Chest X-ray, PA view. Patient: 62 years old, sex M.
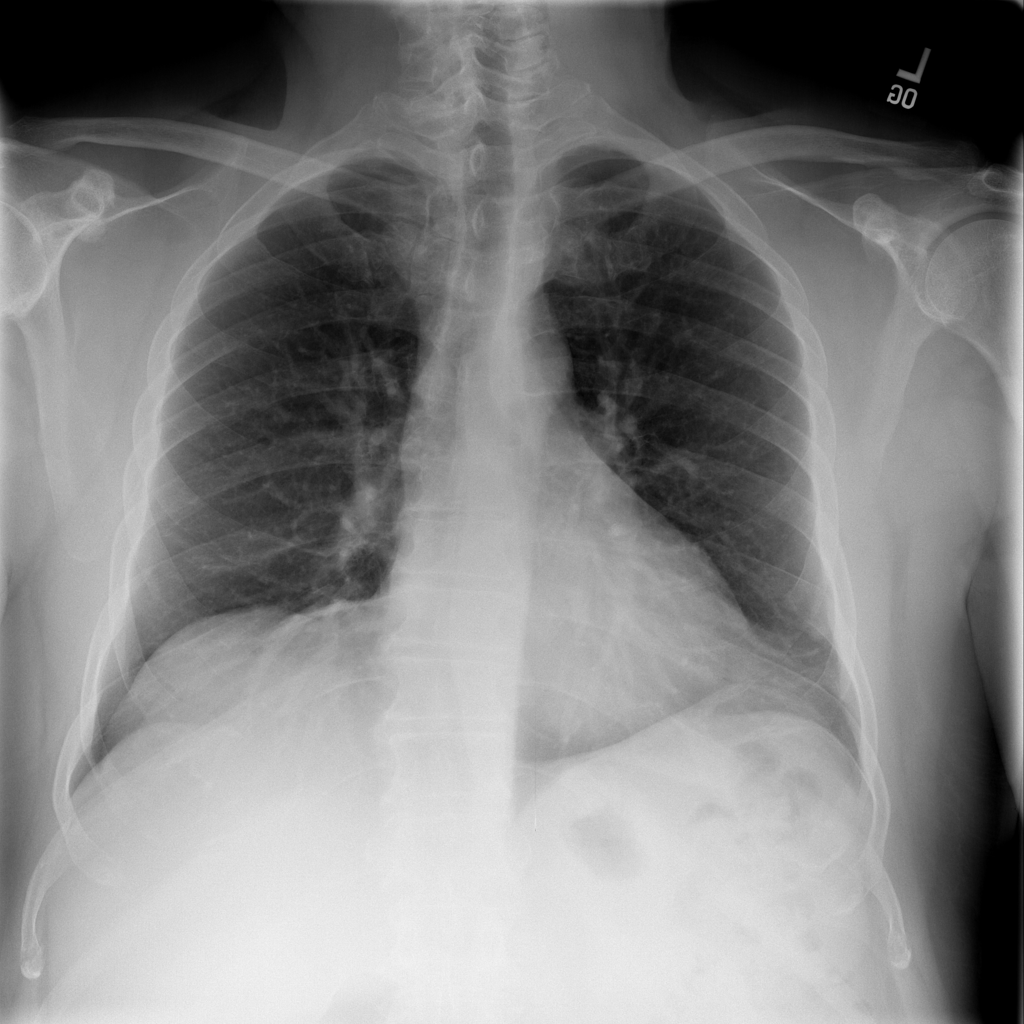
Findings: Infiltration